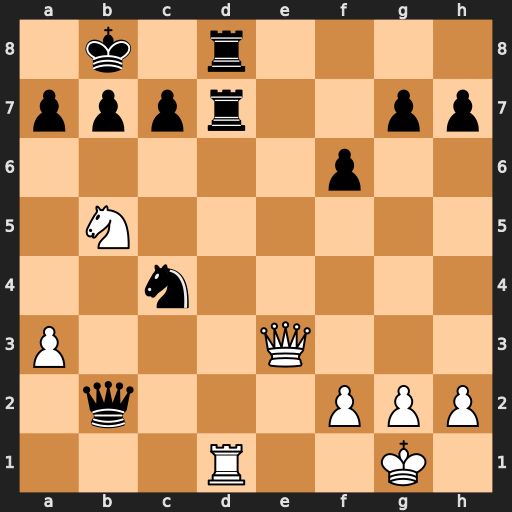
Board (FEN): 1k1r4/pppr2pp/5p2/1N6/2n5/P3Q3/1q3PPP/3R2K1
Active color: w
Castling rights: -
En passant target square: -
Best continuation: Qxa7+ Kc8 Qa8#